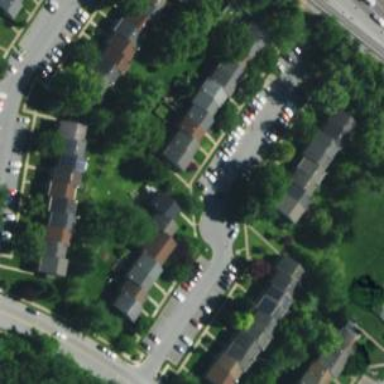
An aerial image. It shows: Charming neighbourhood.